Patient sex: F
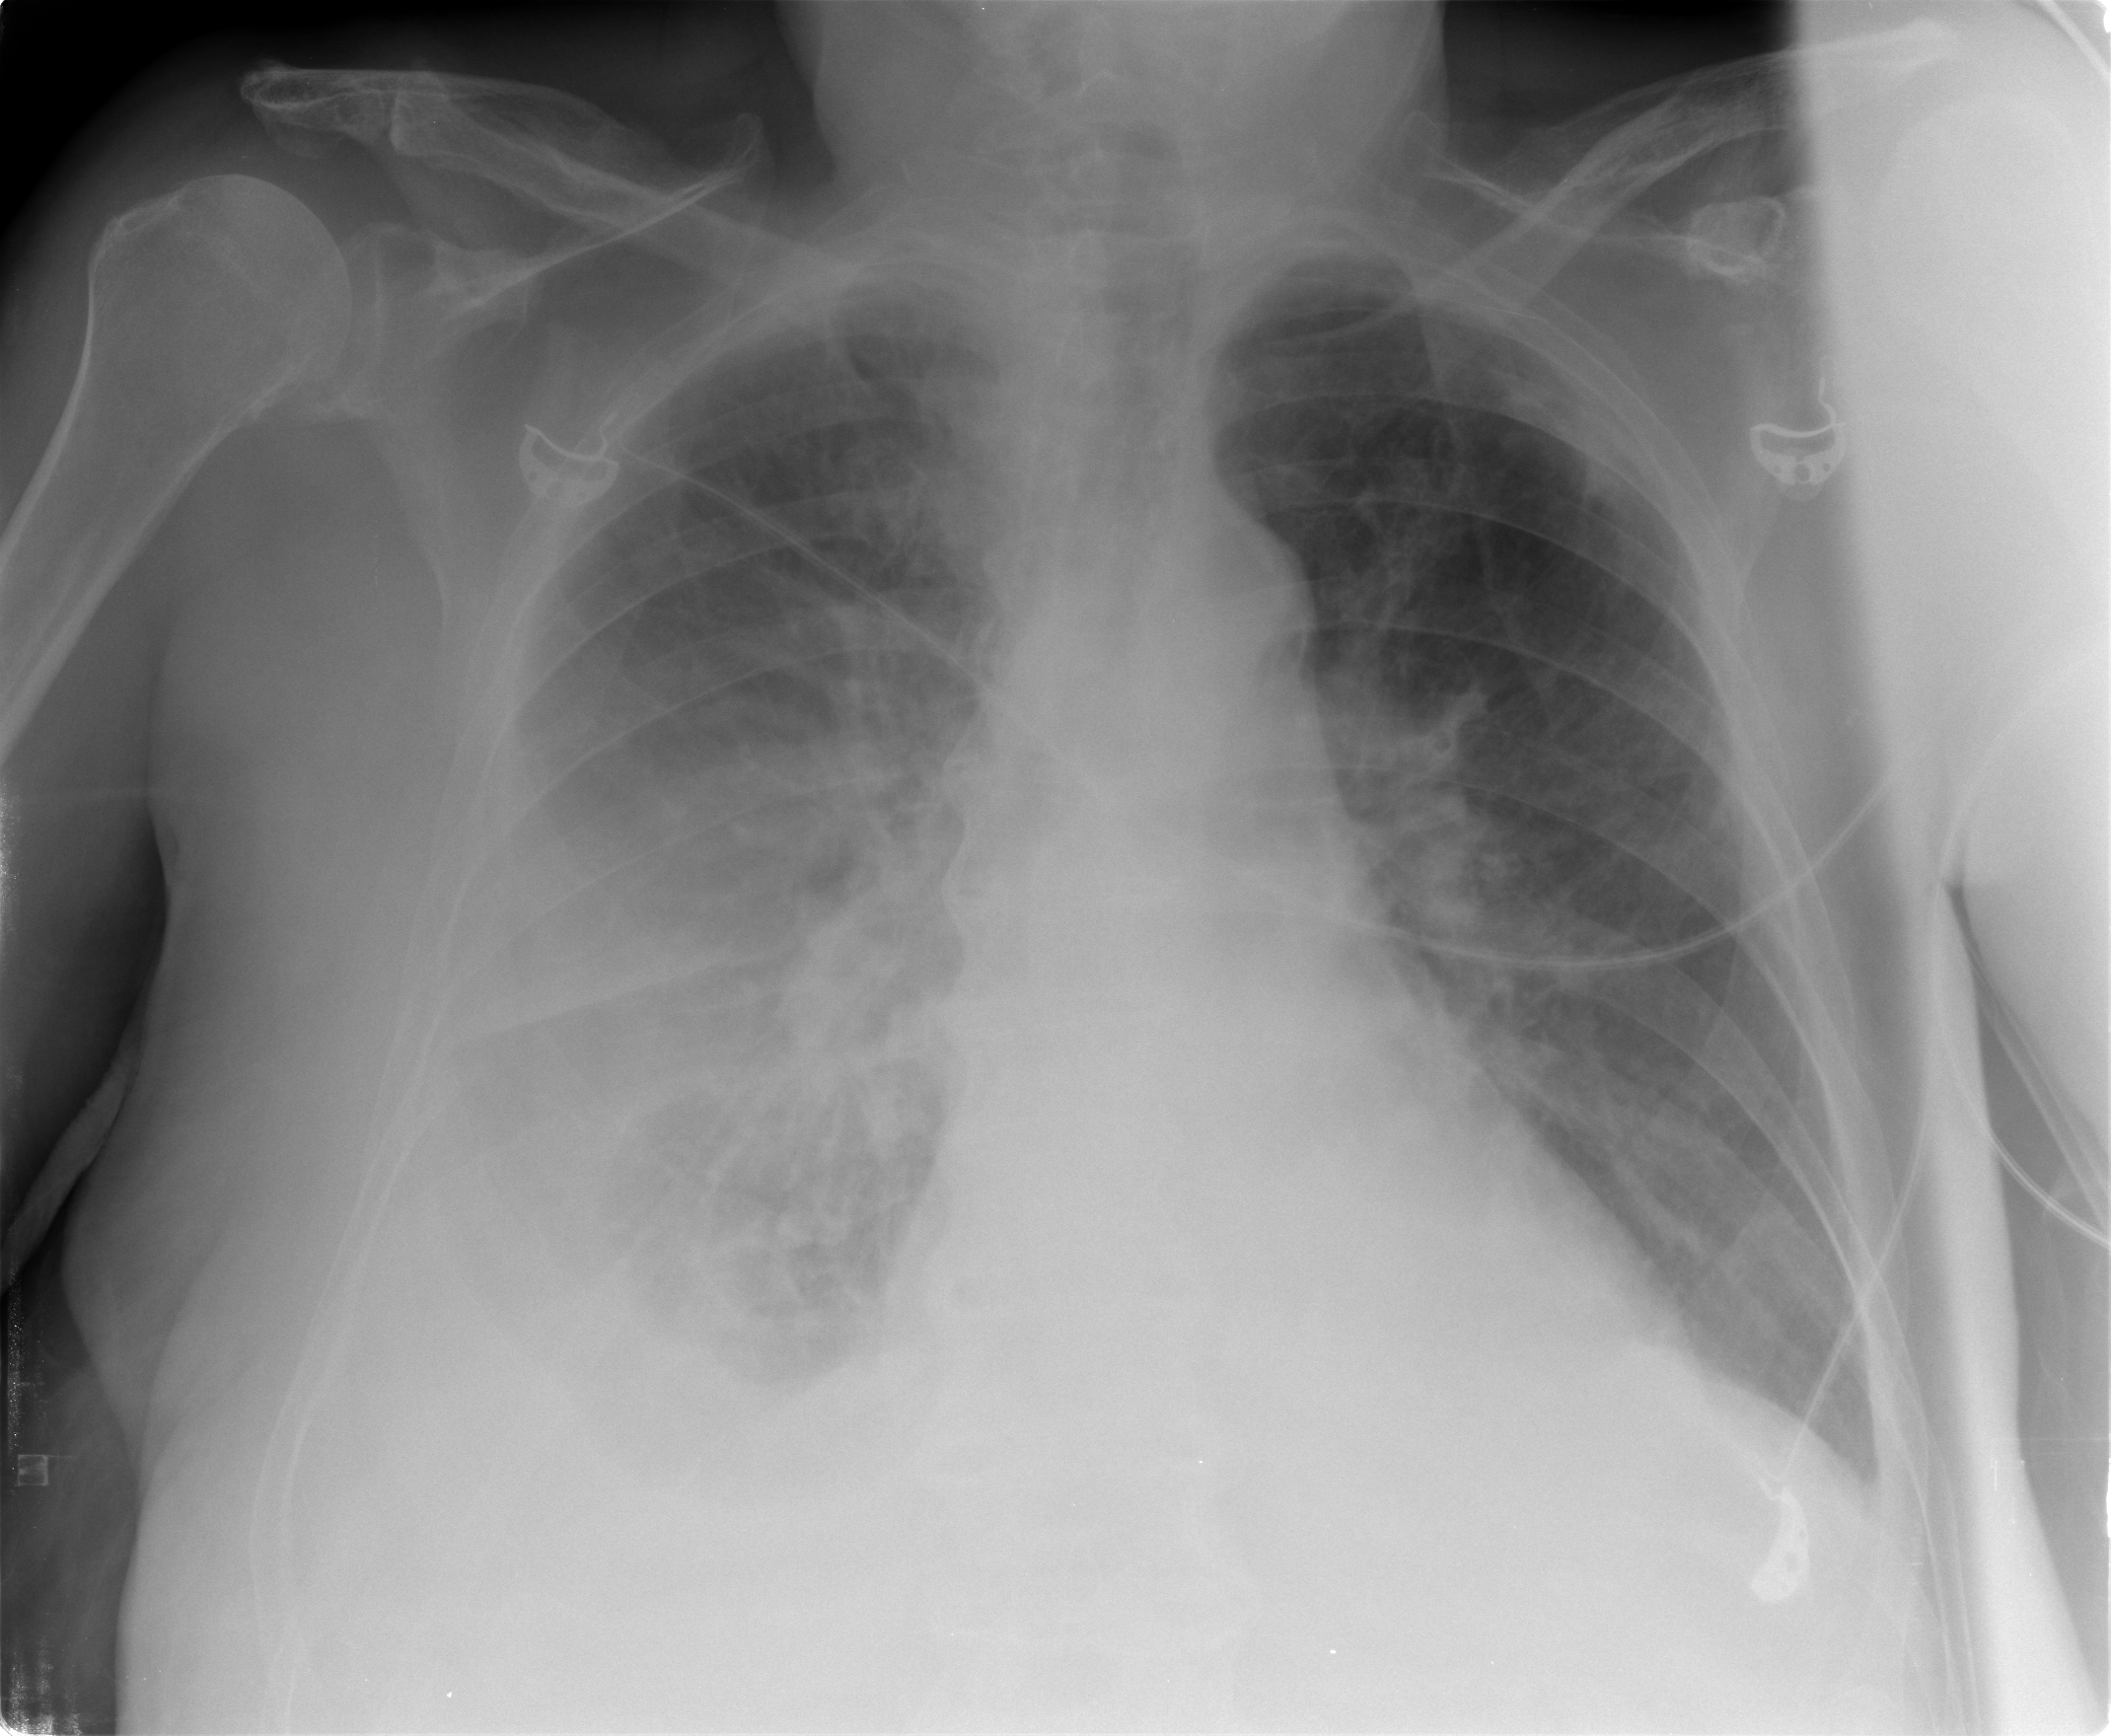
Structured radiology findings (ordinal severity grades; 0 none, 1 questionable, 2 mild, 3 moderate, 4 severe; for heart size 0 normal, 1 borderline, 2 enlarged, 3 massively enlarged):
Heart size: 0
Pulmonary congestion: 0
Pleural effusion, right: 3
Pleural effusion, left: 0
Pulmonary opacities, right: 2
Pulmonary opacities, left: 0
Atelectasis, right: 3
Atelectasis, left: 0